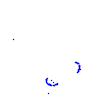
Particle: proton